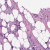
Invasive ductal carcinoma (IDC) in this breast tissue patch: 0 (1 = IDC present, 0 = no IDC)